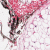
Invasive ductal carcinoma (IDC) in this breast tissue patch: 0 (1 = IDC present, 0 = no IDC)